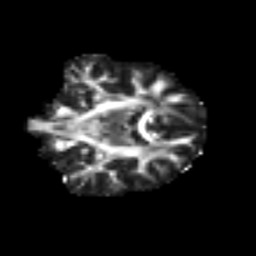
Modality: FA
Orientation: coronal
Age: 44
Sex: male
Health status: ill
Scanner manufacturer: siemens
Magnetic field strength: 3 T
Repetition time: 8.7 s
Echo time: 0.11 s